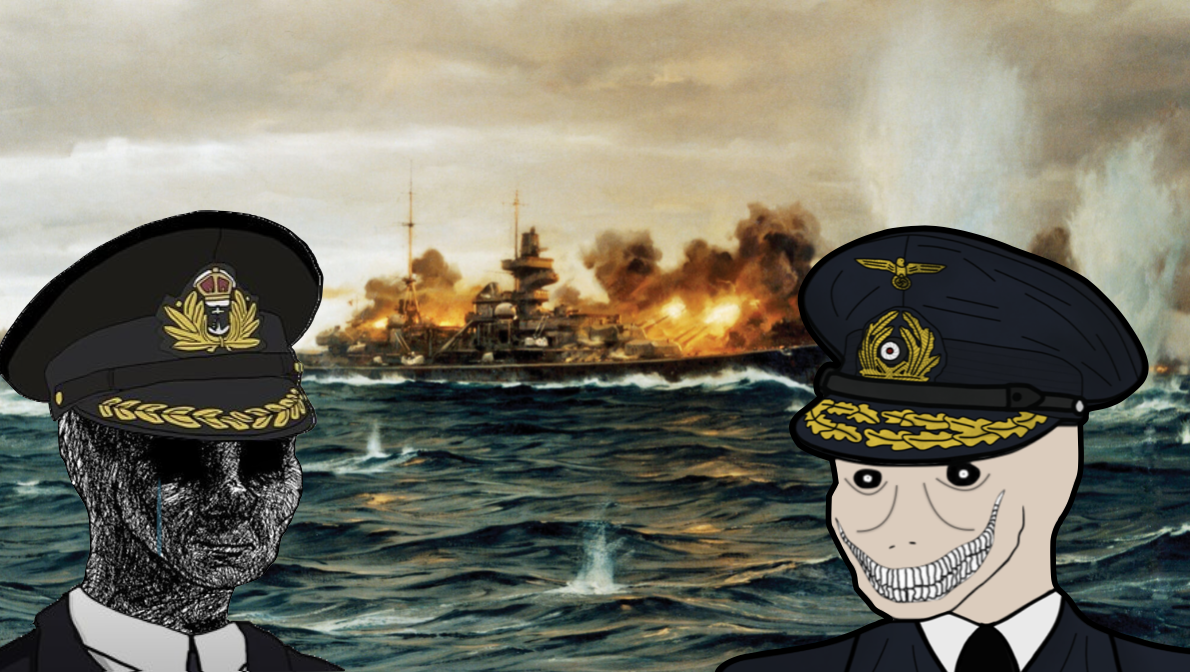
Label: 5_Wojak_with_Background